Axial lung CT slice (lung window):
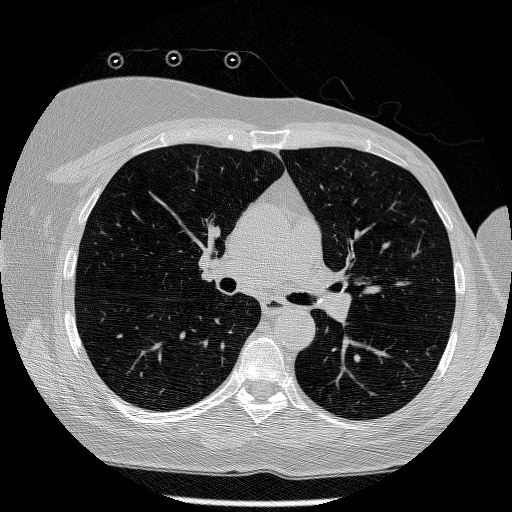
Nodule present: no